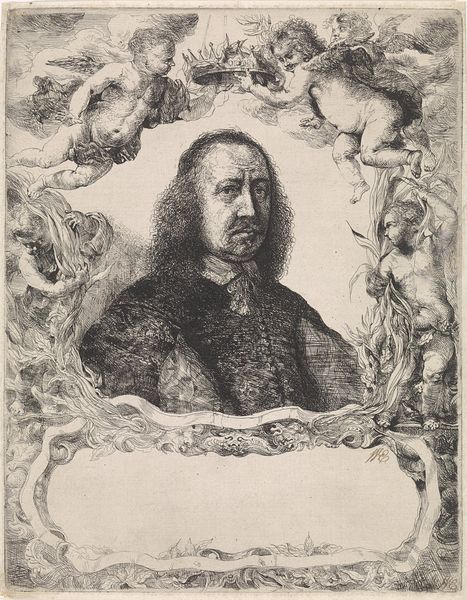
Titel: Portret van hertog Friedrich III van Sleeswijk-Holstein-Gottorp
Künstler: Jürgen Ovens
Standort: Amsterdam
Institution: Rijksmuseum
Schlagwörter: homme, portrait, gravure, couronne, roi, putti, cartouche, rembrandt, eau-forte